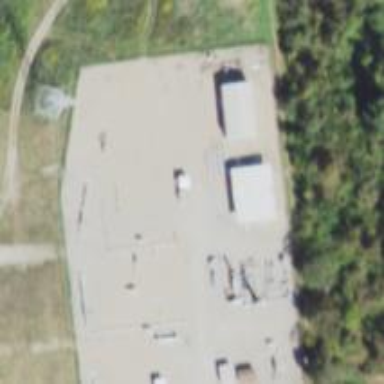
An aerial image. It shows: Power substation.